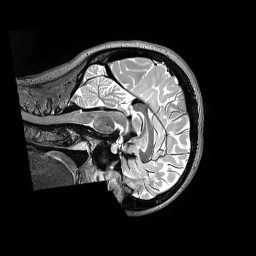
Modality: T2w
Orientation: sagittal
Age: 23
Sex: female
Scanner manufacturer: siemens
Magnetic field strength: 3 T
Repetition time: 3.2 s
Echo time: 0.564 s